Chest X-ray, PA view. Patient: 49 years old, sex M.
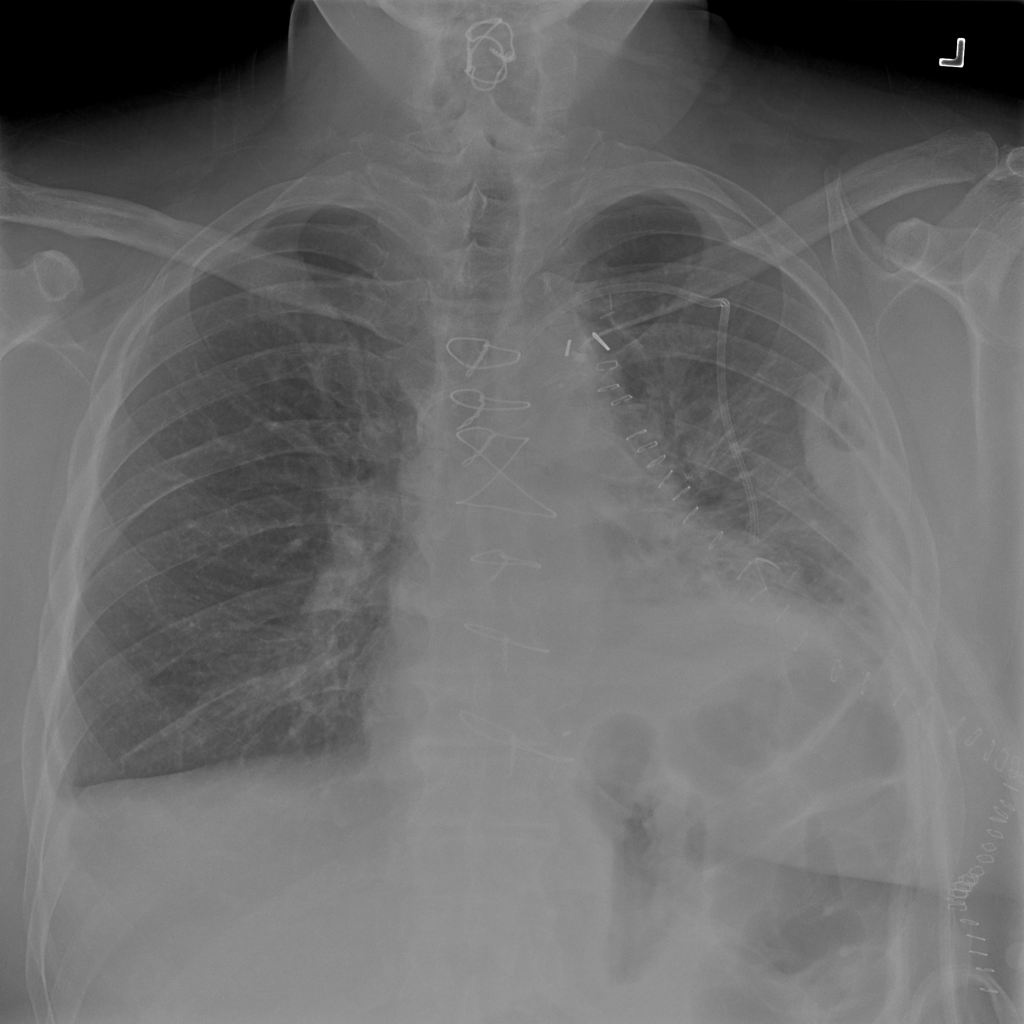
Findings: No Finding